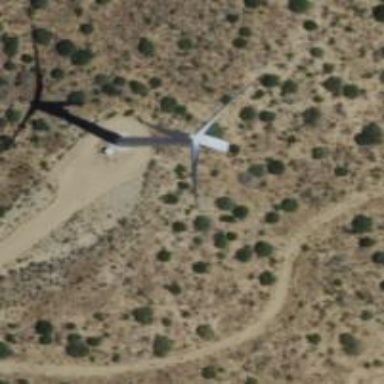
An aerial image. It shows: Wind generator in the form of horizontal axis wind turbine.